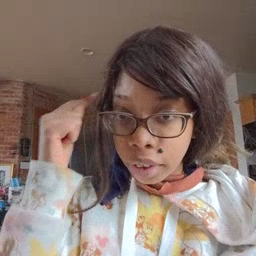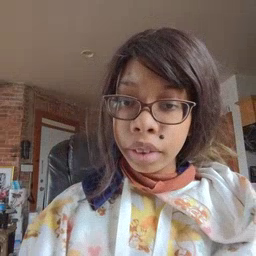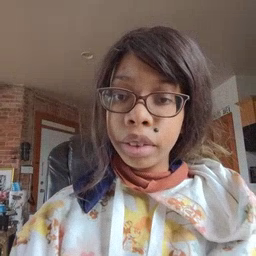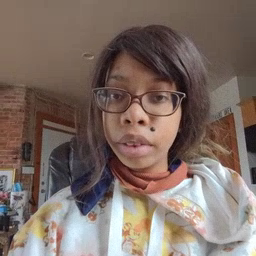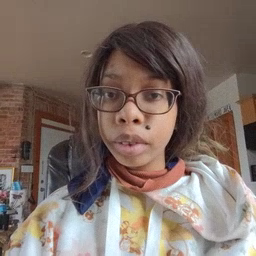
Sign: think